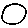
Label: circle